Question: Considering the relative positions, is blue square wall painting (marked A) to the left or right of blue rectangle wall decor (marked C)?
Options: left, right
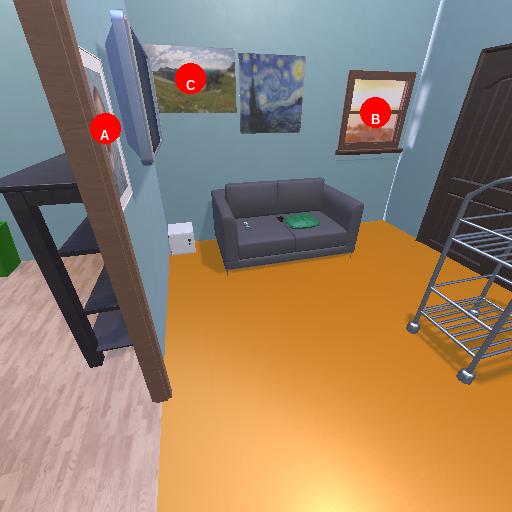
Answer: left